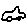
Label: car